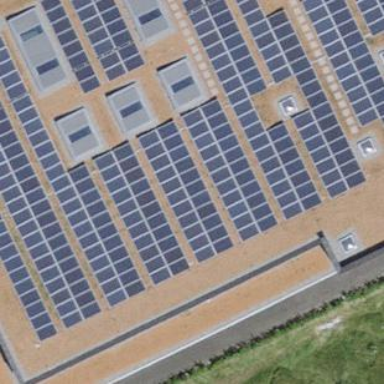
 consisting of solar photovoltaic panels."